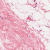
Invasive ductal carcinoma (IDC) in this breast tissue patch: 0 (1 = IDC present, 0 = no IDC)